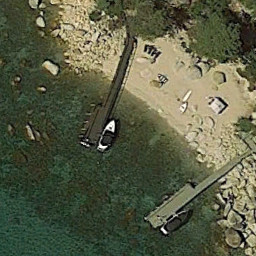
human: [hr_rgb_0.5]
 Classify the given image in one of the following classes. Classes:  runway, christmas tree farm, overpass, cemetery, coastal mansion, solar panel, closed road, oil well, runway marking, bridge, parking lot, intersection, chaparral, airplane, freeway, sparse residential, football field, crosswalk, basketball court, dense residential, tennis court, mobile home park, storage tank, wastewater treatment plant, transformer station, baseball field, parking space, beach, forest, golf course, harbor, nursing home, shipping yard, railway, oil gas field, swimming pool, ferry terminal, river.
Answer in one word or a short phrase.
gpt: ferry terminal